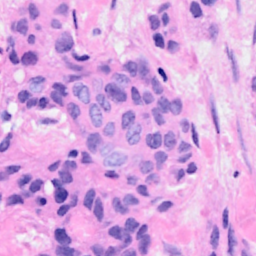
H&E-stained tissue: Breast